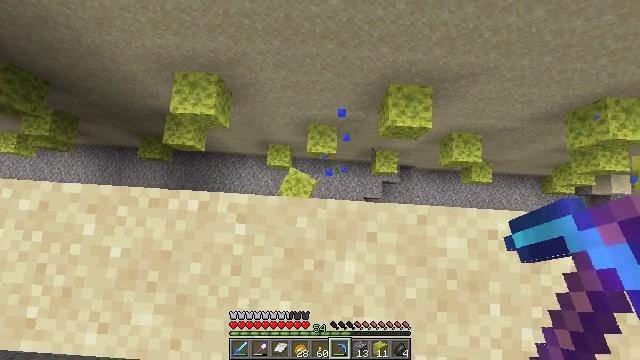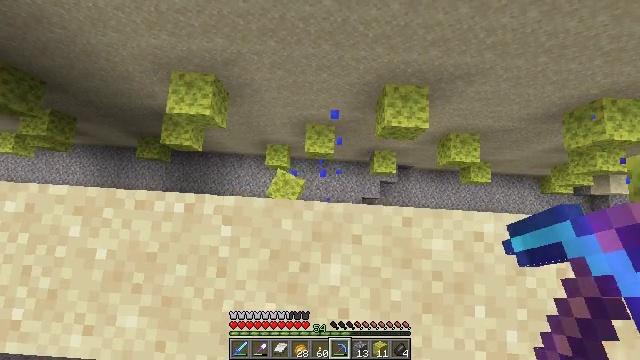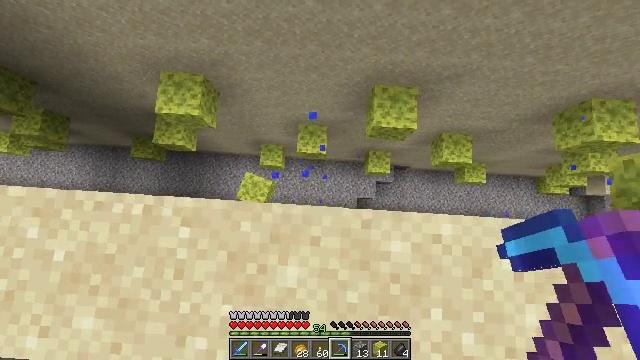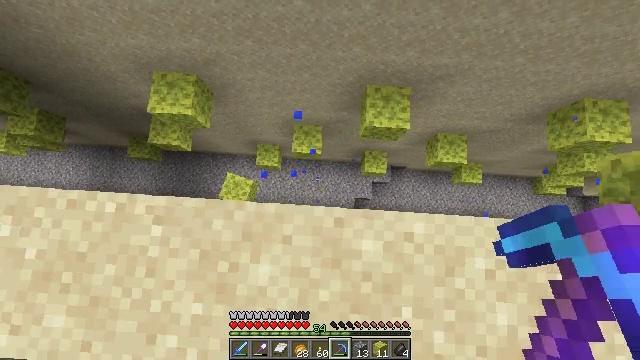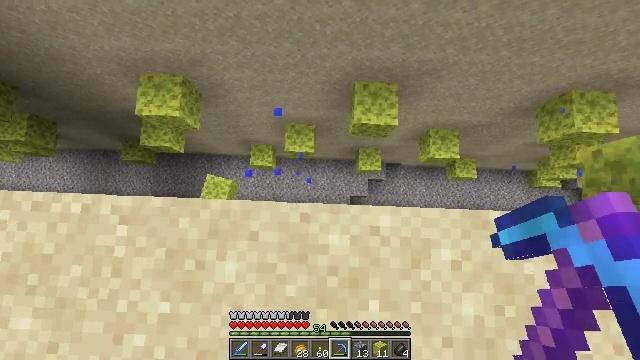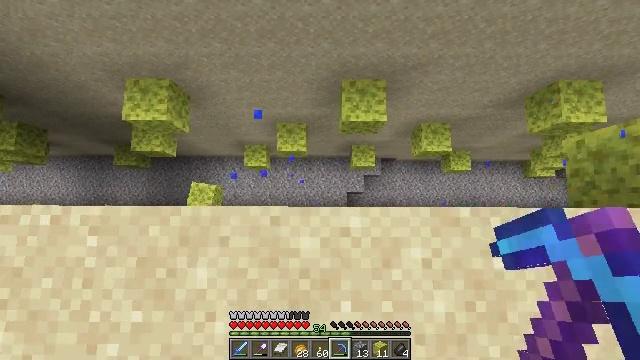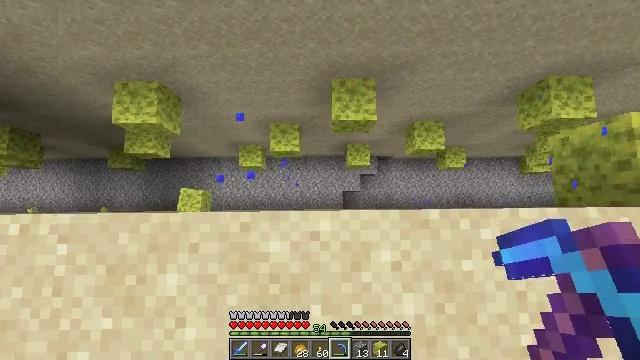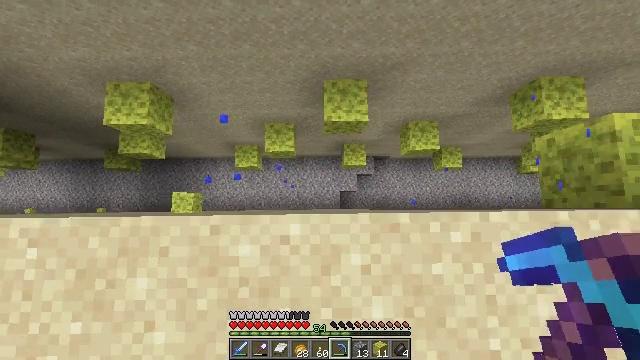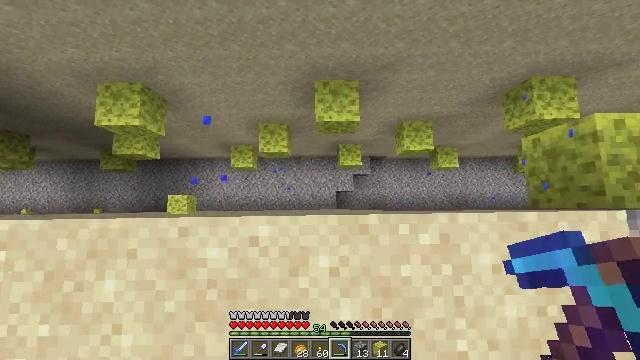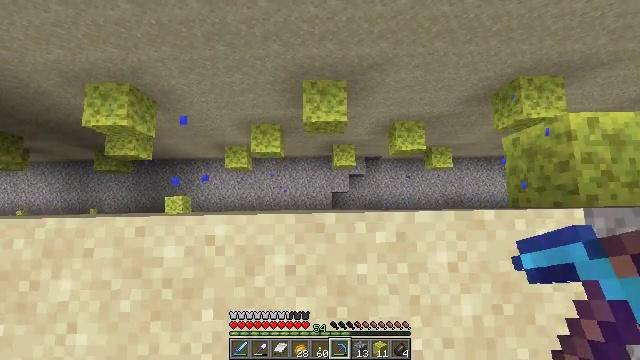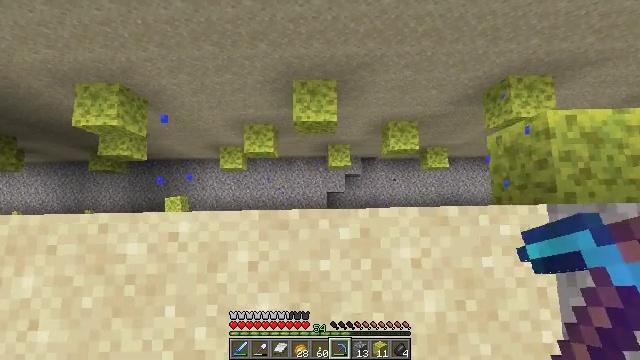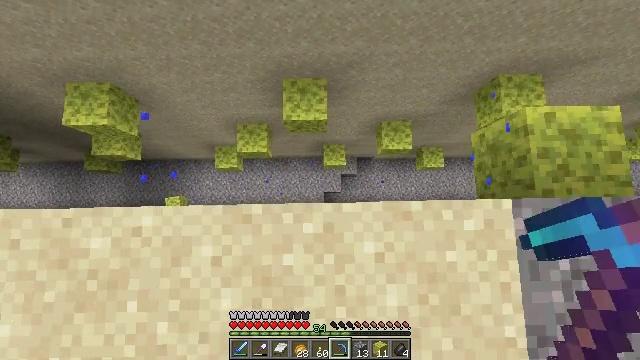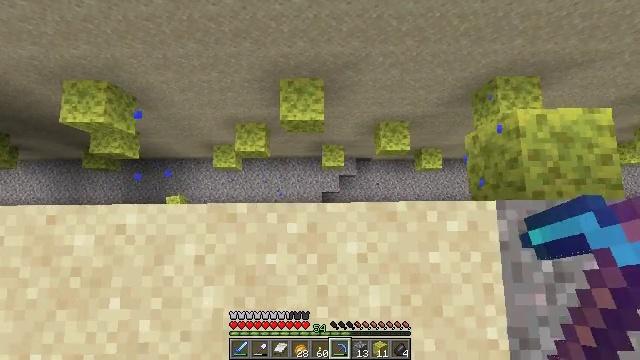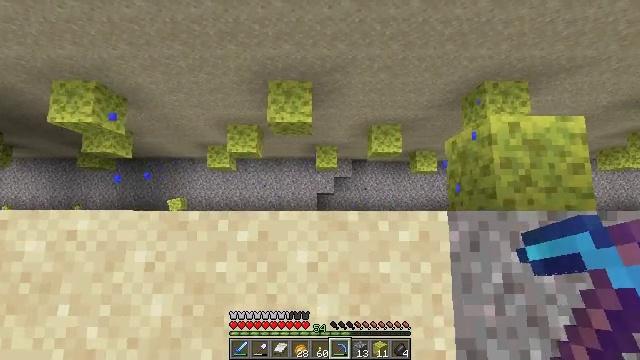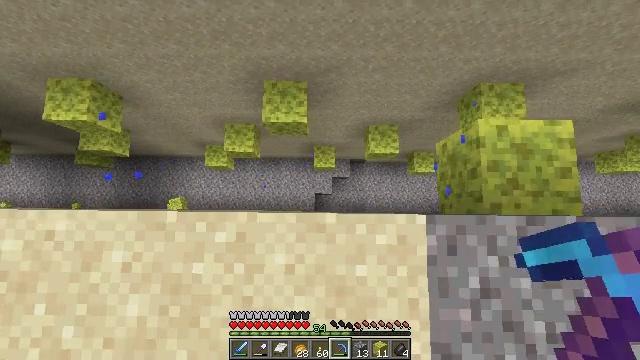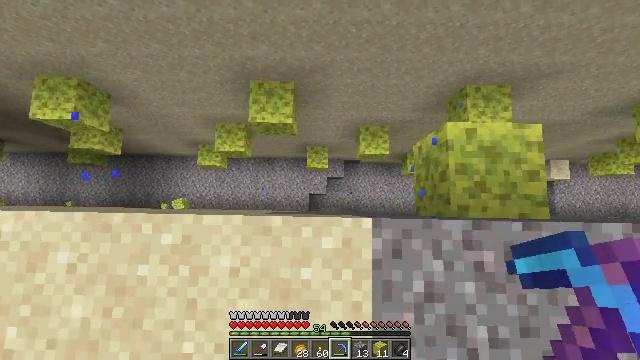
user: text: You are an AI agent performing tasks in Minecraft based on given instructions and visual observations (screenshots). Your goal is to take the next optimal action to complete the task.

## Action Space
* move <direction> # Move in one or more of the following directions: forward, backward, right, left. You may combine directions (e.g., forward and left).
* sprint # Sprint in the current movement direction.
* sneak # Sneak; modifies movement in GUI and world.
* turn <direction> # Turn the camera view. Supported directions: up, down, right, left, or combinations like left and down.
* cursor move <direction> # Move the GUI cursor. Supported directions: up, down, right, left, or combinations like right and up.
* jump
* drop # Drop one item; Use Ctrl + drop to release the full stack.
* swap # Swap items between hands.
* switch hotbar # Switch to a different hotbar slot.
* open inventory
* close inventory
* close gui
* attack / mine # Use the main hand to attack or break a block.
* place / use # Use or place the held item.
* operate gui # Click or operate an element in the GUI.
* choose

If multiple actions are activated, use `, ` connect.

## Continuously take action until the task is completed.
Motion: motion action
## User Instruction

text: Collect the wet sponge after mining.
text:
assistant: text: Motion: move right
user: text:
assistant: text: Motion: move right
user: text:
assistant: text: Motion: move right
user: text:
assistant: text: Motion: move right, turn right
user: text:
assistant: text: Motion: move right, turn right
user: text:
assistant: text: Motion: move right
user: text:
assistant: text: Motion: move right
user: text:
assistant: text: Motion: move right
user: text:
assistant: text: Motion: move right
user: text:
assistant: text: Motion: move right
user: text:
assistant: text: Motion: move right
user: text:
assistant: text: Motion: move right
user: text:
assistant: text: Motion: move right
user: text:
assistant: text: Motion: move right
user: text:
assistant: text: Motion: move right
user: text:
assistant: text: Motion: move right
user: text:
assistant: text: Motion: move right
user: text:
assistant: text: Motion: move right
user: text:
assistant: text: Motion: move right
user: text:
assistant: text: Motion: no_op
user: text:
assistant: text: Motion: no_op
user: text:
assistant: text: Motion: no_op
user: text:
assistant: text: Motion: no_op
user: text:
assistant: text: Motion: no_op
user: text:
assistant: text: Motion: no_op
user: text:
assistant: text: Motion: no_op
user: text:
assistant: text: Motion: no_op
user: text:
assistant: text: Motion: move right
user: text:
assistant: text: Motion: move right
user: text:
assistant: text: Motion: move right